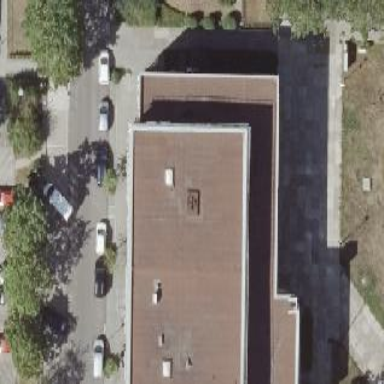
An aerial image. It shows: Healthcare center housed in building.